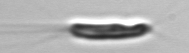
Label: Chrysochromulina